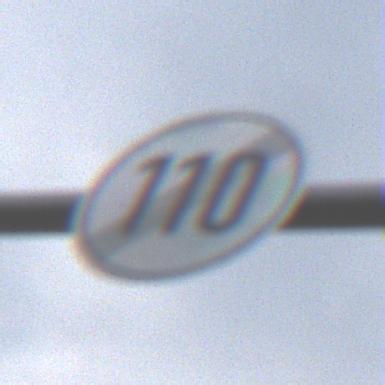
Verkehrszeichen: EndeGeschwindigkeit110
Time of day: Midday
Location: Outdoor (RoadRail)
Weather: PartlyCloudy
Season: NotSpecified
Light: Natural